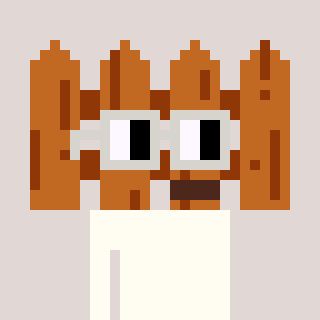
a pixel art character with square light gray glasses, a fence-shaped head and a grayscale-colored body on a warm background